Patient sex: M
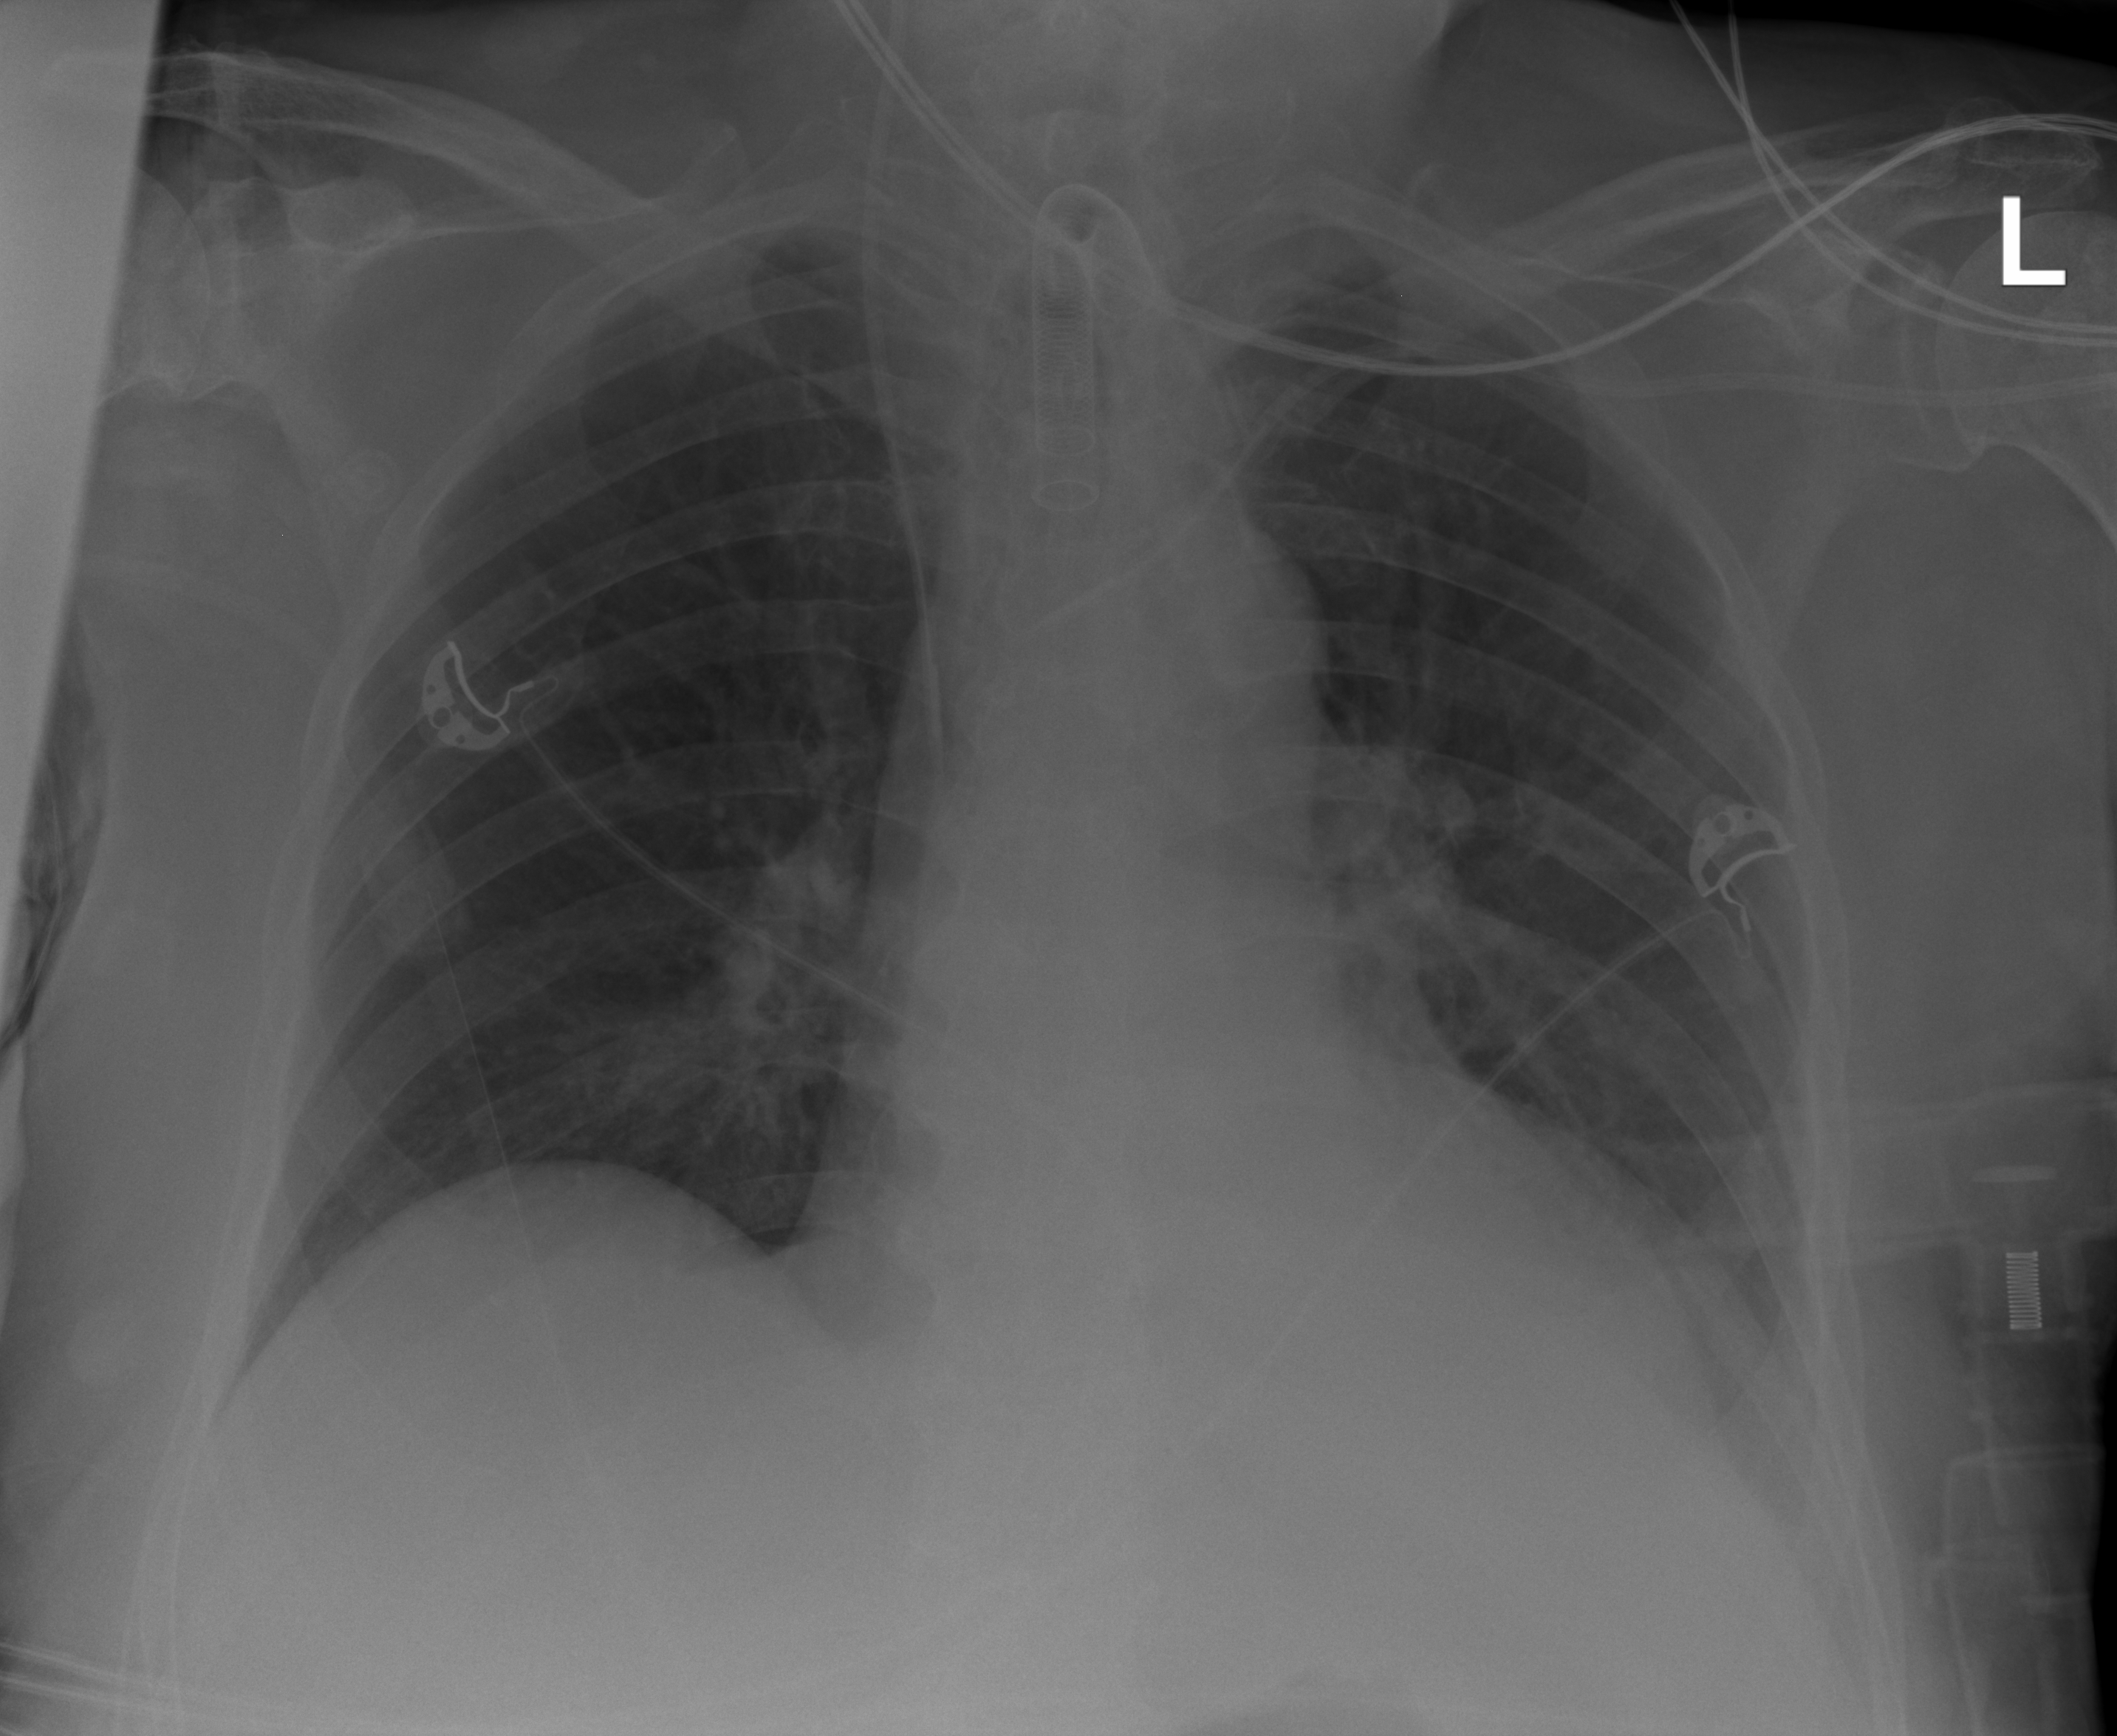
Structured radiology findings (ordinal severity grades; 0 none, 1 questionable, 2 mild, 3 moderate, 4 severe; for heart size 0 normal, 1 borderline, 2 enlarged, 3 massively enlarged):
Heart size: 1
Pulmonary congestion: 0
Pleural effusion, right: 0
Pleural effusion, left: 2
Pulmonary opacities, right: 0
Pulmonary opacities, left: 0
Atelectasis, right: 0
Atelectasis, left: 2